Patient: sex F, age 41
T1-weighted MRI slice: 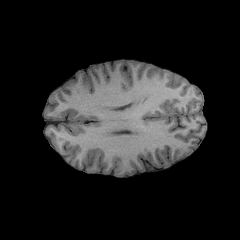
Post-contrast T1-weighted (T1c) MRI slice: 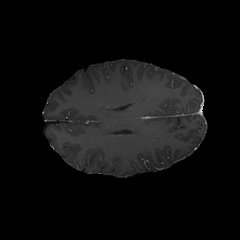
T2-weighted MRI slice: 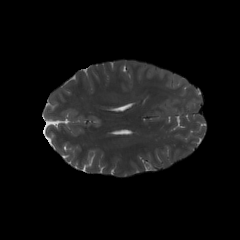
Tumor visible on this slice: no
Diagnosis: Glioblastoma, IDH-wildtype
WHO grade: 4